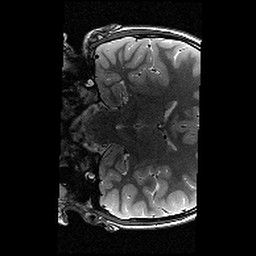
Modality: T2w
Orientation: coronal
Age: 12
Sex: male
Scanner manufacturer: siemens
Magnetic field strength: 3 T
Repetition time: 9.23 s
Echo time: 0.067 s